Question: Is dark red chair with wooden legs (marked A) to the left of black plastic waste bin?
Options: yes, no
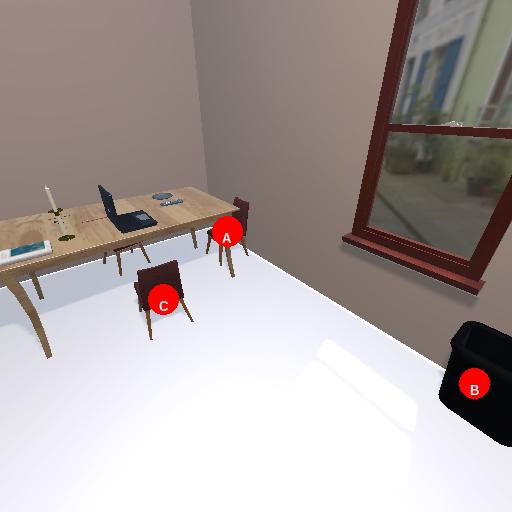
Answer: yes